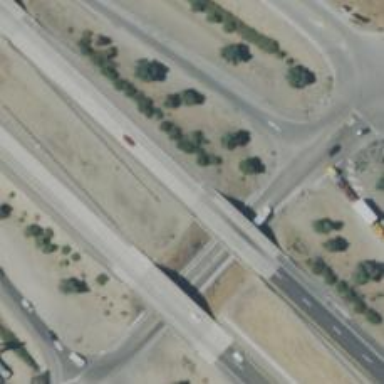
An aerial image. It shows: Motorway bridge.